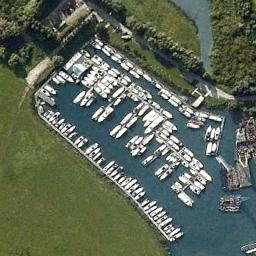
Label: harbor